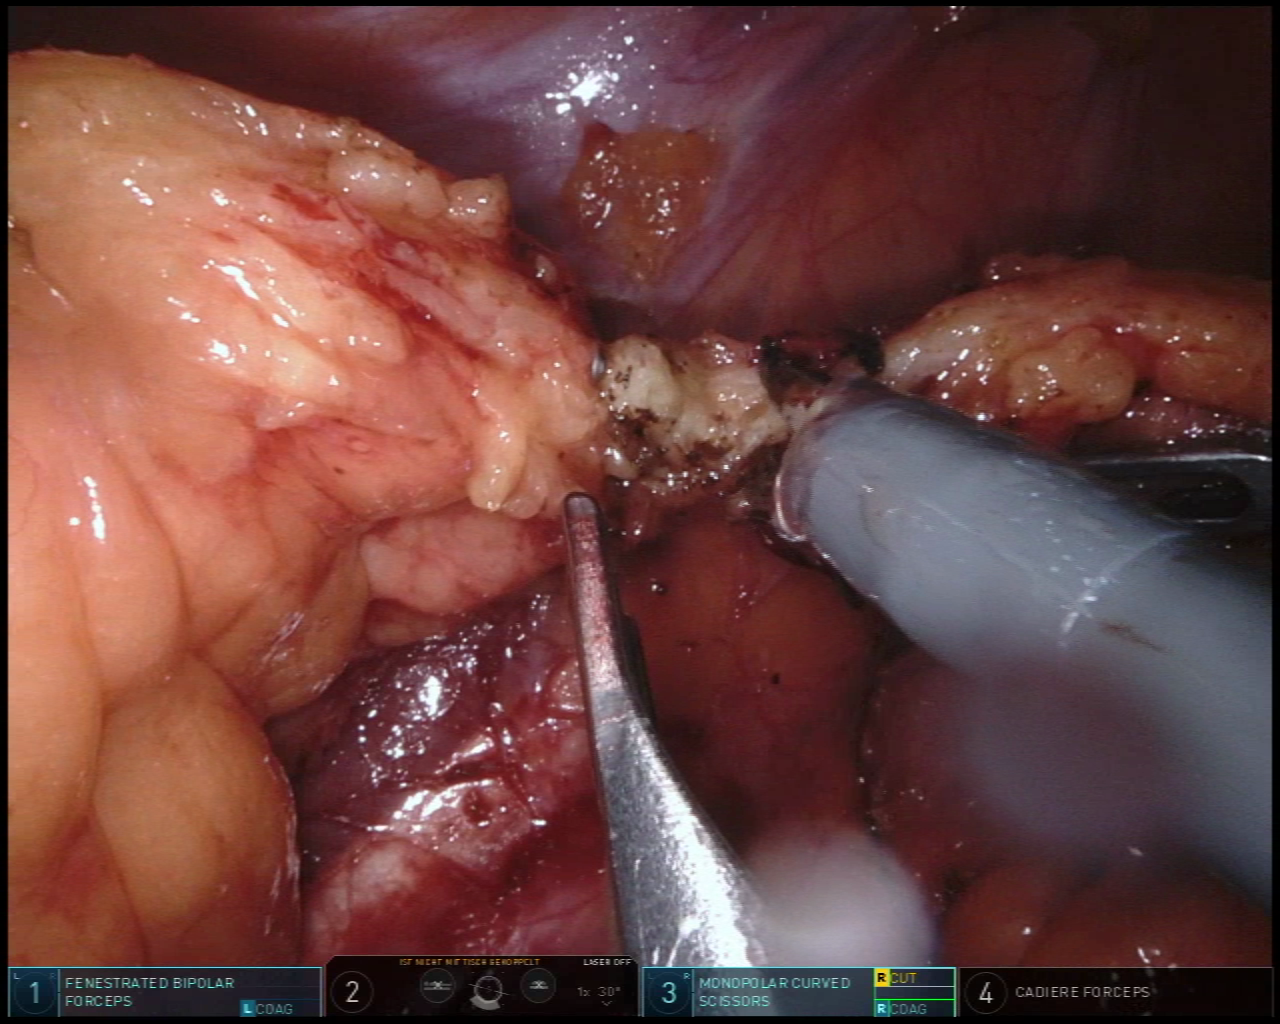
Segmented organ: ureter
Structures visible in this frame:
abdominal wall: yes
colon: no
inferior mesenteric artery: no
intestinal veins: no
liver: no
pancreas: no
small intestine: no
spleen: no
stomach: no
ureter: yes
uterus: no
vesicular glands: no